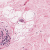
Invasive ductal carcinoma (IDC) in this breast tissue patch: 0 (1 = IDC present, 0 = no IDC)